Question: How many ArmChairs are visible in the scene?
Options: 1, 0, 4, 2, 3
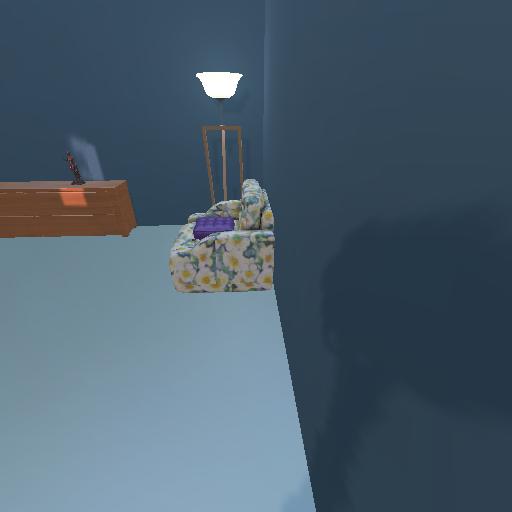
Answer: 1